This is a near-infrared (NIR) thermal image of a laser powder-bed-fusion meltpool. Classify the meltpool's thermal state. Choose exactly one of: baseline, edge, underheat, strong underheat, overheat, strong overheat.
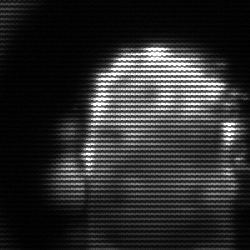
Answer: baseline